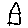
Label: house